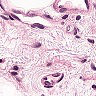
Metastatic tissue present: no